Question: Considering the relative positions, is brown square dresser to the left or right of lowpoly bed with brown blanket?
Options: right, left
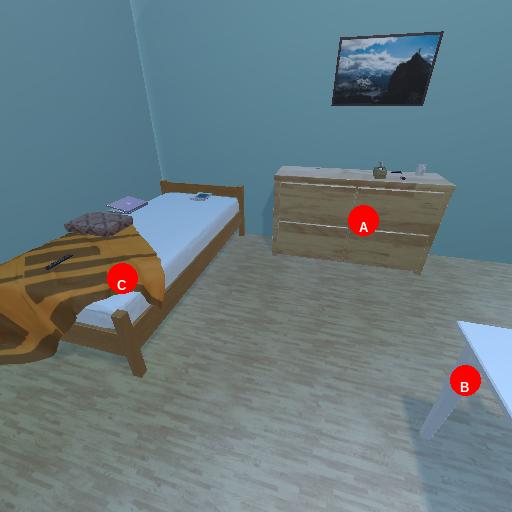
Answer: right